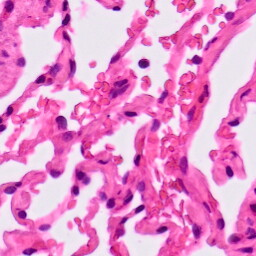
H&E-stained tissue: Lung